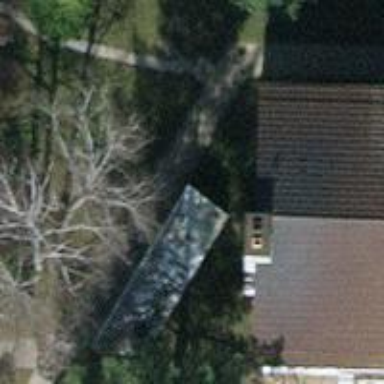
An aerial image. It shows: Urban tree adds touch of nature to the surroundings.